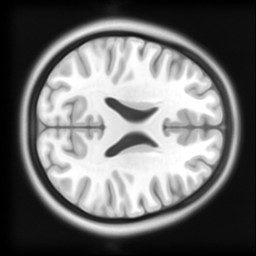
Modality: T1w
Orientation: axial